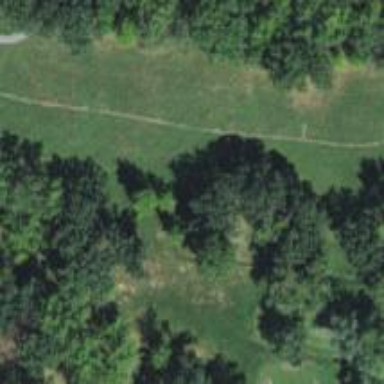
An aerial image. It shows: Golf fairway surrounded by grass.